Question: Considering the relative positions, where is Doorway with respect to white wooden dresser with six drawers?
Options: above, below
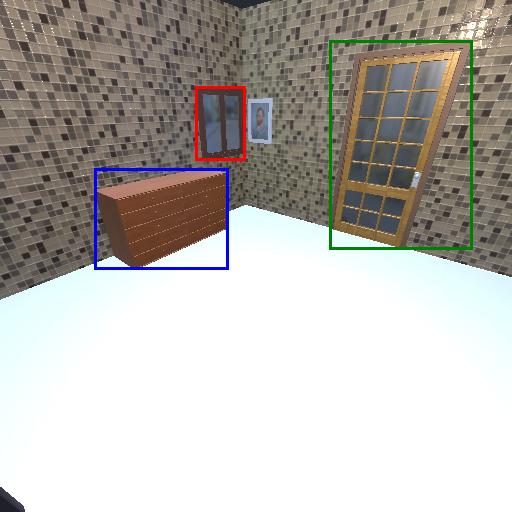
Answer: above